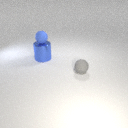
small gray rubber sphere in front of large blue metal cylinder